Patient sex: M
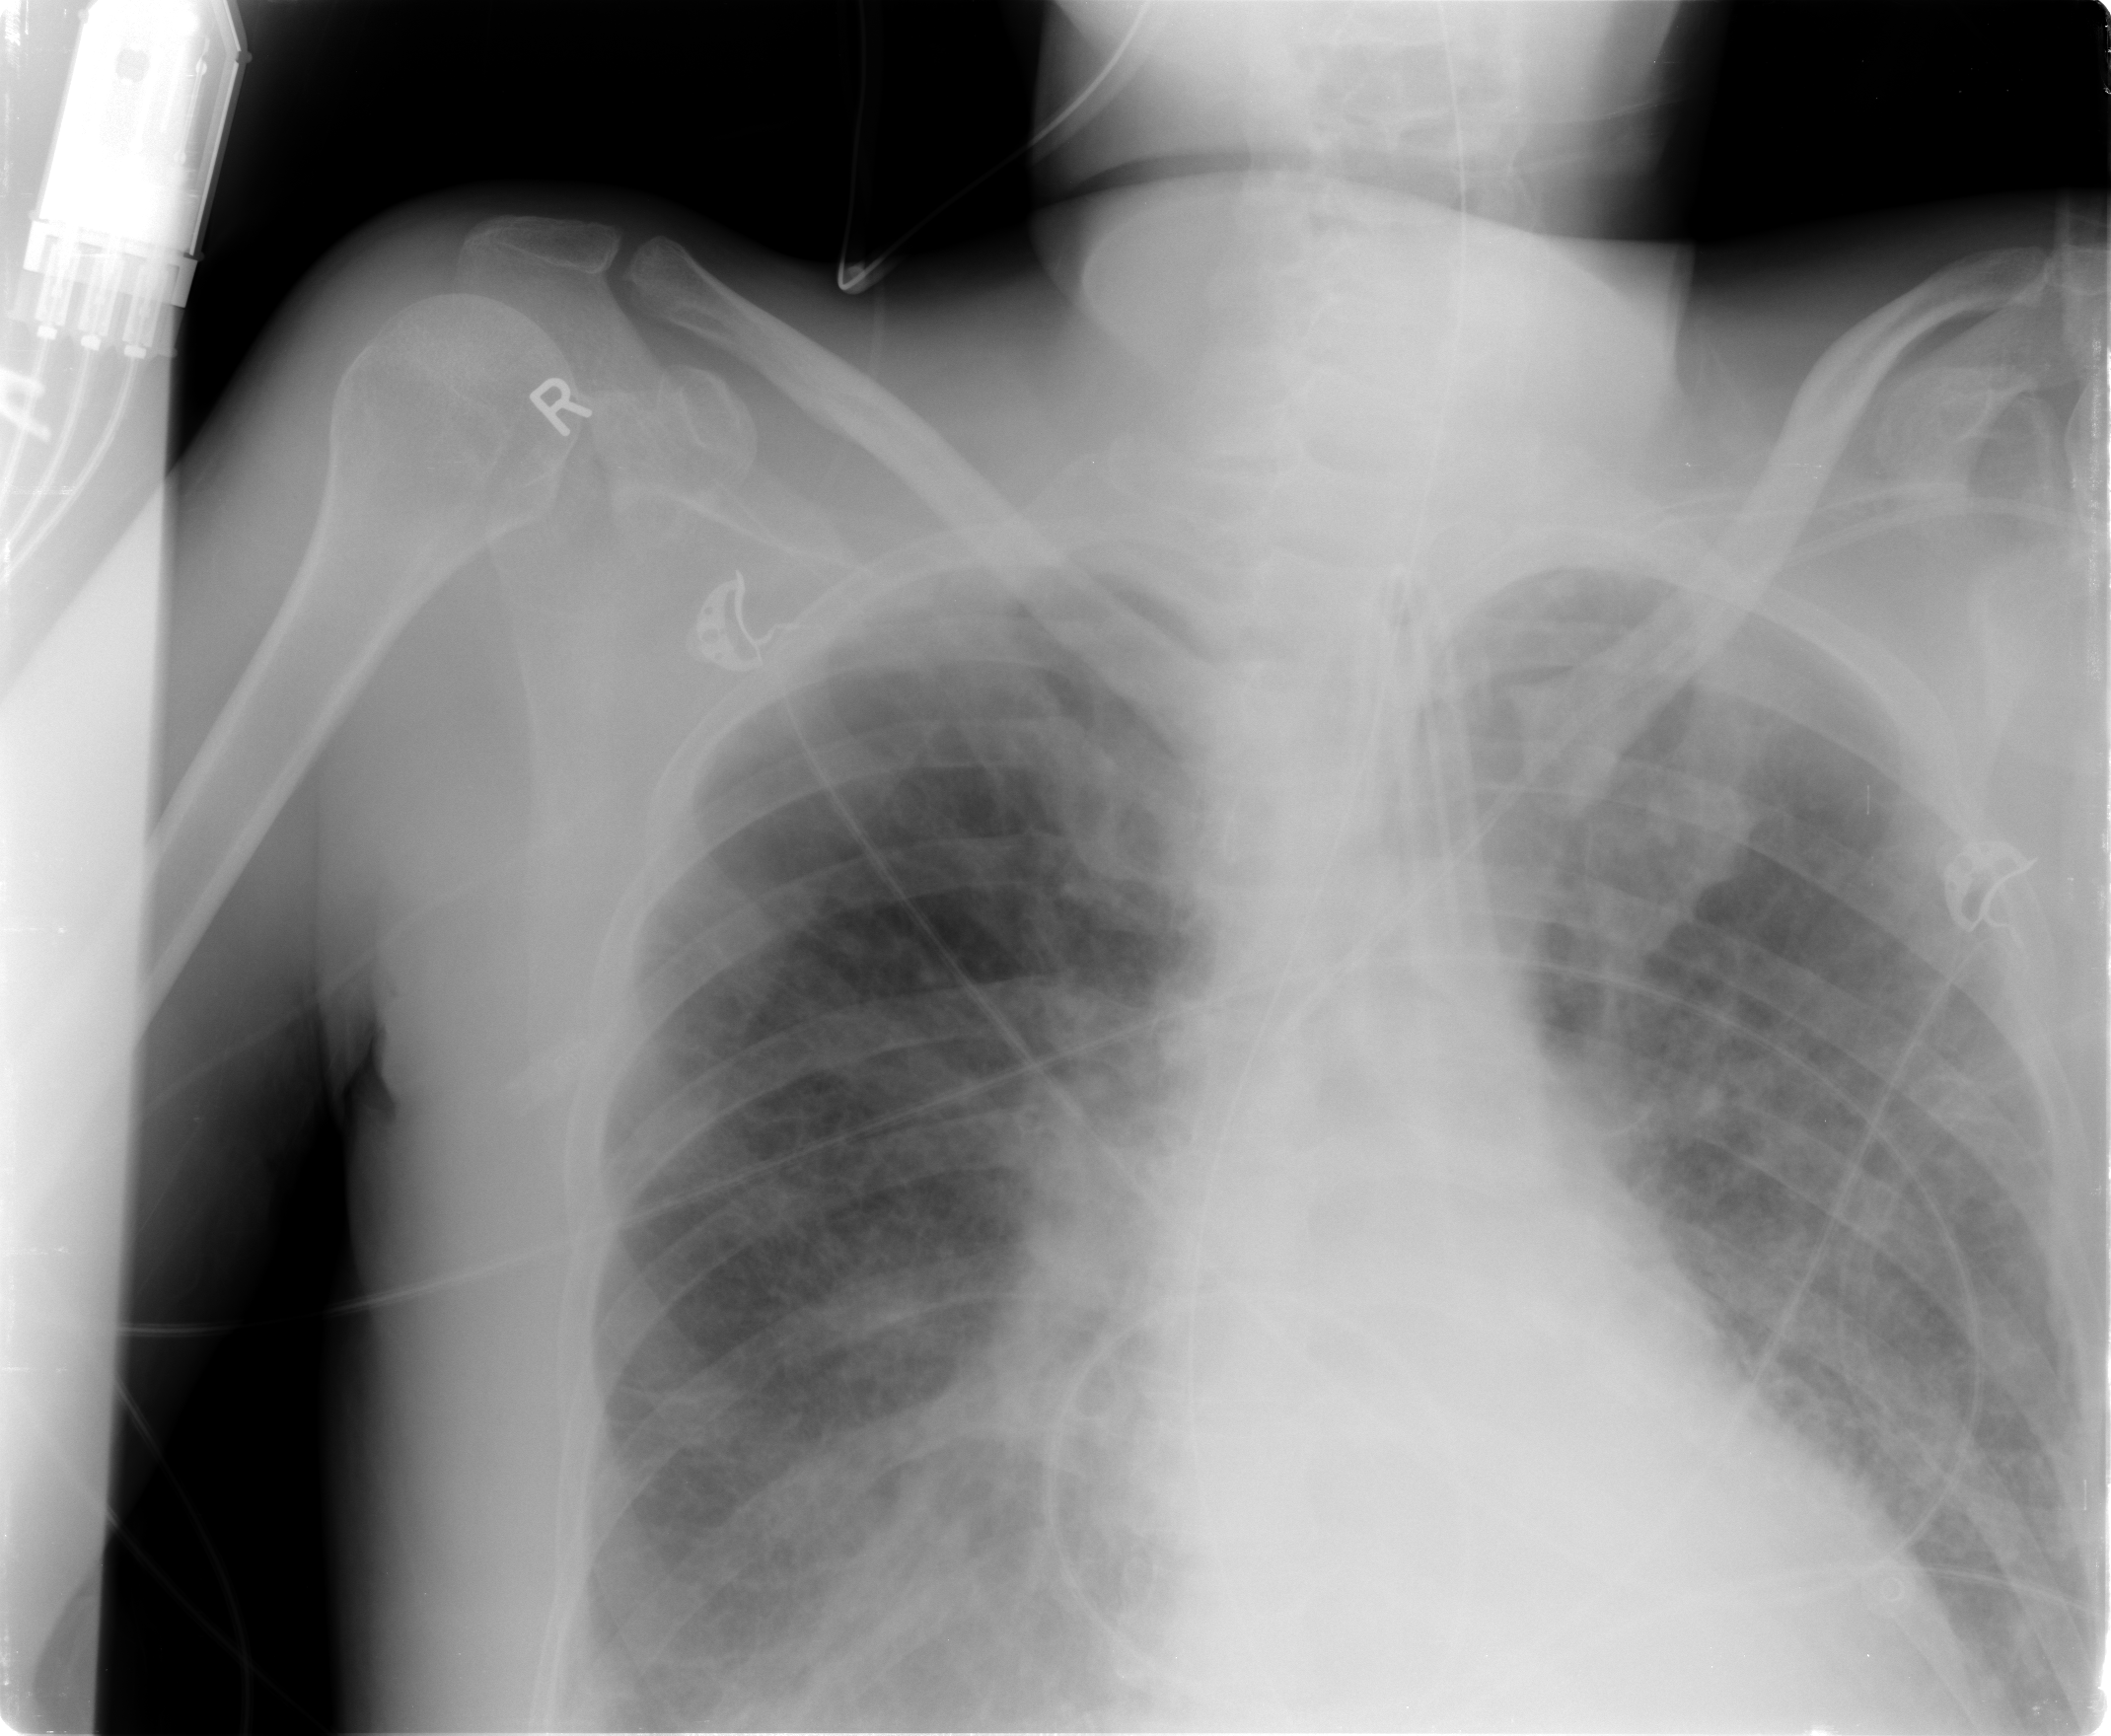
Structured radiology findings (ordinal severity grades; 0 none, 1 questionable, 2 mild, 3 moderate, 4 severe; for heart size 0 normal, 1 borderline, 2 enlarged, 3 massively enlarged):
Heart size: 1
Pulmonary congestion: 2
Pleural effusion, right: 0
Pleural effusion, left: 0
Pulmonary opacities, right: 2
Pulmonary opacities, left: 2
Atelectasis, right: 2
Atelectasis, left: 0